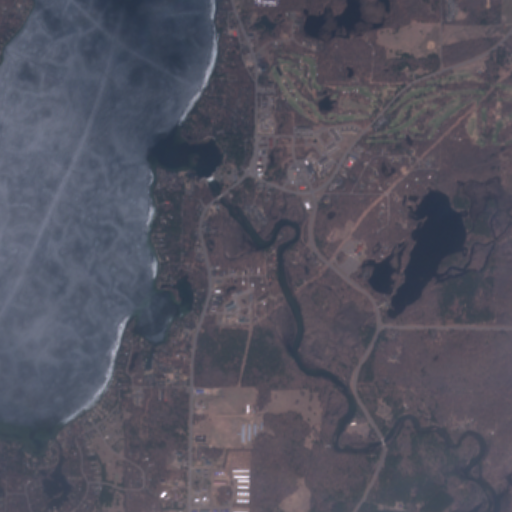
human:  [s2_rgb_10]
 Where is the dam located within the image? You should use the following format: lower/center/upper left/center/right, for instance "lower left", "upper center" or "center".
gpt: The dam is located in the center of the image.
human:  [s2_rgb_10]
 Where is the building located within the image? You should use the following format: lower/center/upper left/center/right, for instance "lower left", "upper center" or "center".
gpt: The building is located in the center of the image.
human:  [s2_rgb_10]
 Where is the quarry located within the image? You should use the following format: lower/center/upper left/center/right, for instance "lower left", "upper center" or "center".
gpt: There is no quarry in the image.